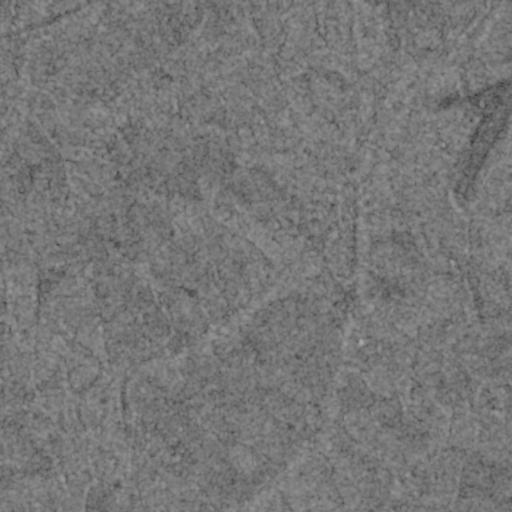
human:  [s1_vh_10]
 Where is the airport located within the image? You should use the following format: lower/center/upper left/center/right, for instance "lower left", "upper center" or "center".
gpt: The airport is located in the upper right of the image.
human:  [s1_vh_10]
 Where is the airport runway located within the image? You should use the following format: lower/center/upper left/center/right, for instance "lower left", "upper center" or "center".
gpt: The airport runway is located in the upper right of the image.
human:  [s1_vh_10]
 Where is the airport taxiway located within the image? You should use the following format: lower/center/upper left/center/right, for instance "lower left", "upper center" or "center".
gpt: The airport taxiway is located in the upper right of the image.
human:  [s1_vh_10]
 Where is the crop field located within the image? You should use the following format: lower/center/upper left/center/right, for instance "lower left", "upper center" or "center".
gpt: There is no crop field in the image.

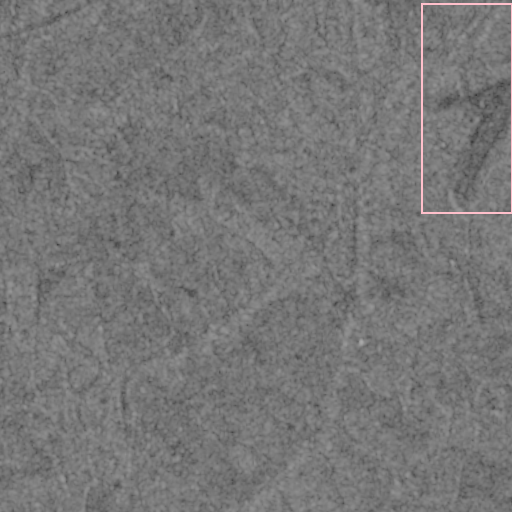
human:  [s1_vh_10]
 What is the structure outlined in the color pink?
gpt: The structure outlined in pink is an airport.
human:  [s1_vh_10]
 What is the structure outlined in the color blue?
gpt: There is no blue outline.